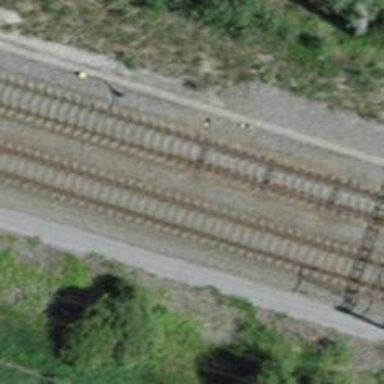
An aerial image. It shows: Railway switch.